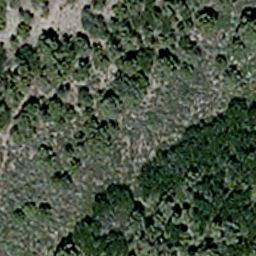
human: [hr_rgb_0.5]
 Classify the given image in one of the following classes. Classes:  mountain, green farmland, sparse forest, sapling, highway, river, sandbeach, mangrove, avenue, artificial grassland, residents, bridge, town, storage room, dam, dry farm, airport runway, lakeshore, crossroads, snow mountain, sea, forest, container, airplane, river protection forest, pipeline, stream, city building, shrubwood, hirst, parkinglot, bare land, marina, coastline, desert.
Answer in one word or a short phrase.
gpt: sparse forest